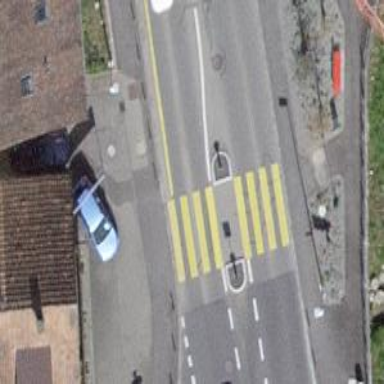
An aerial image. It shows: Marked crossing on footway.